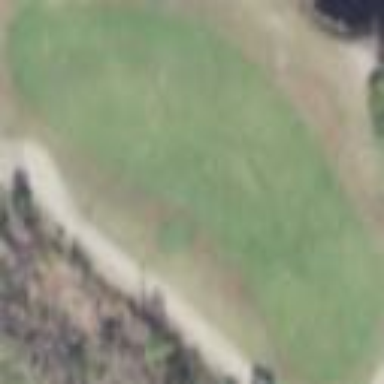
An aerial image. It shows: Grassy area designated as golf fairway.